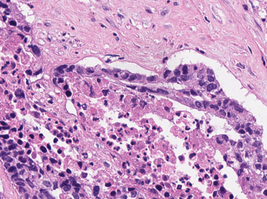
Tumor epithelial tissue: yes
Tumor-associated stroma tissue: yes
Normal tissue: no